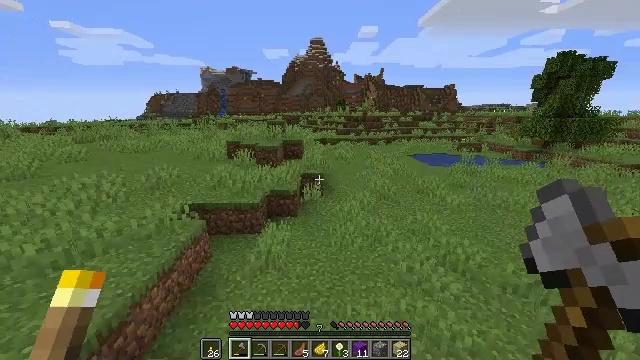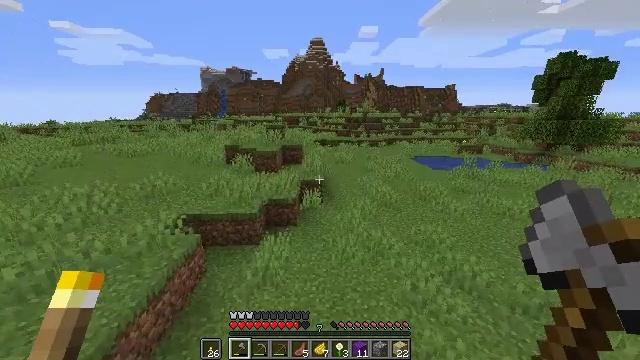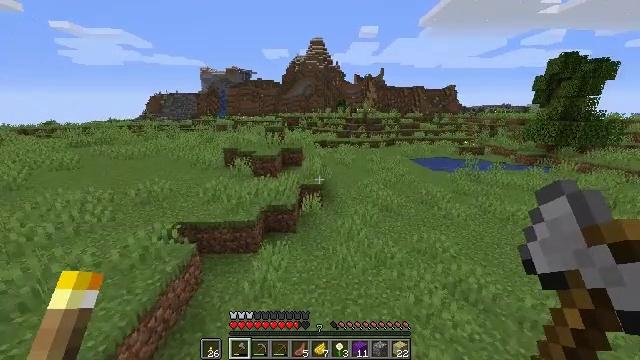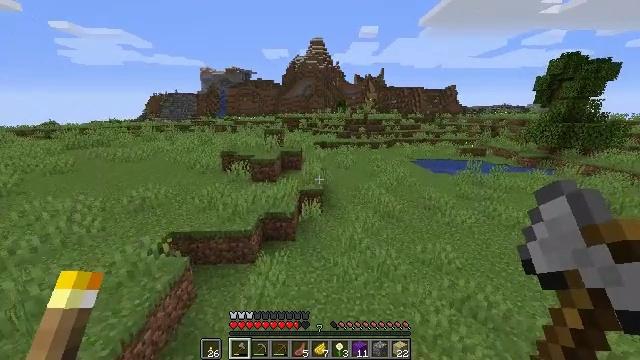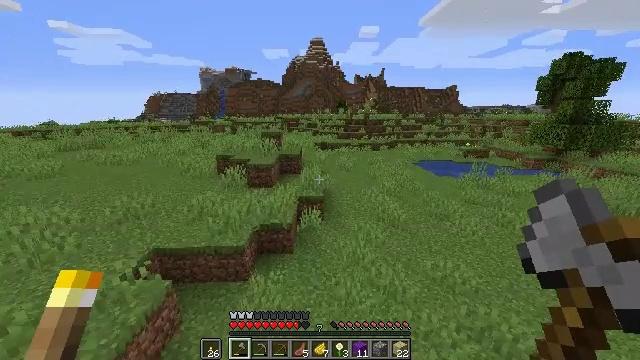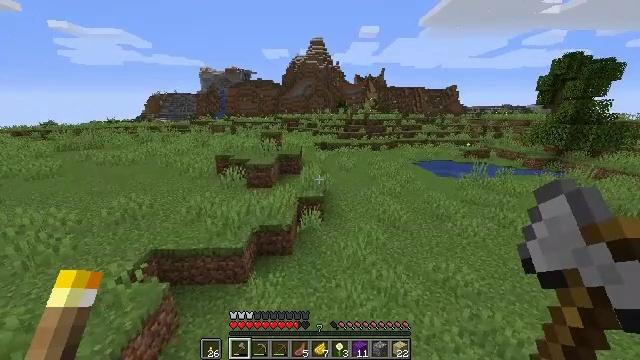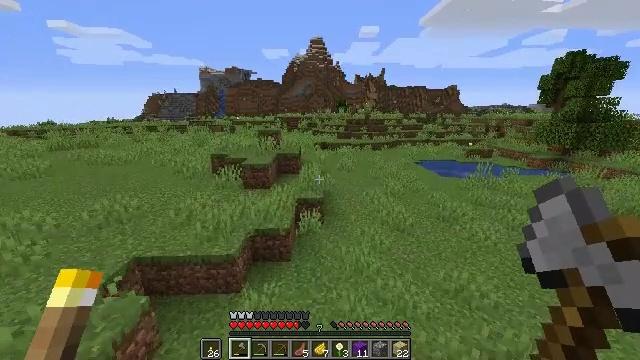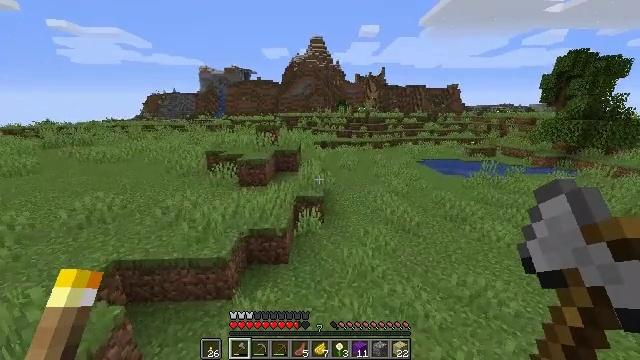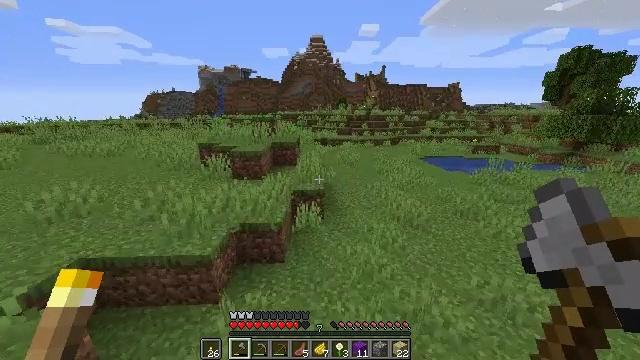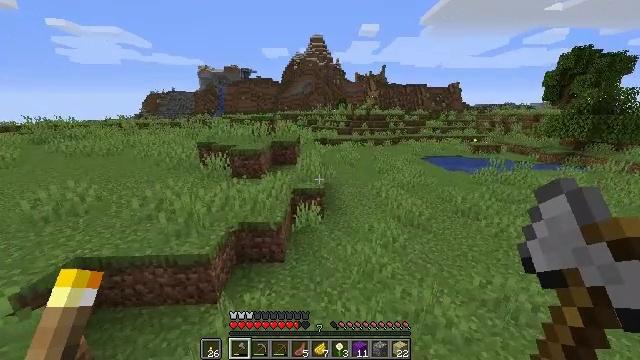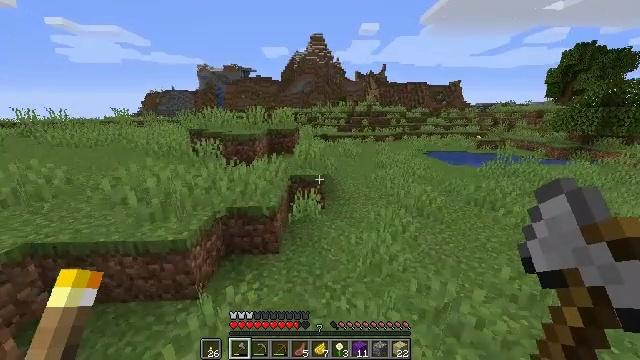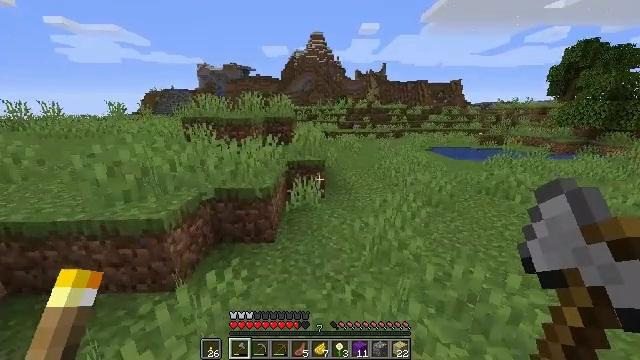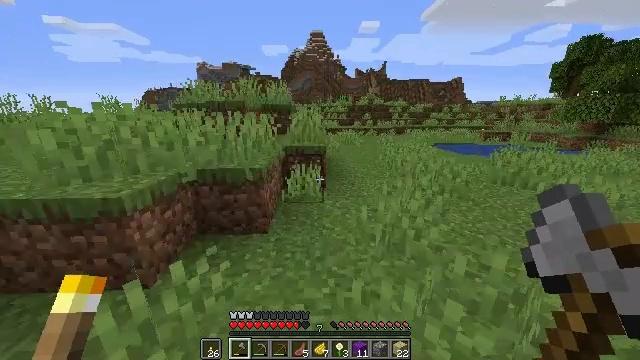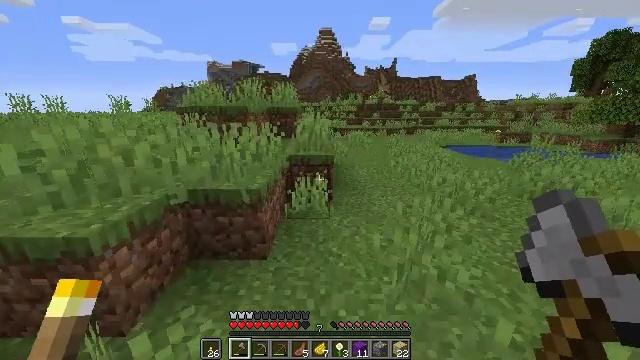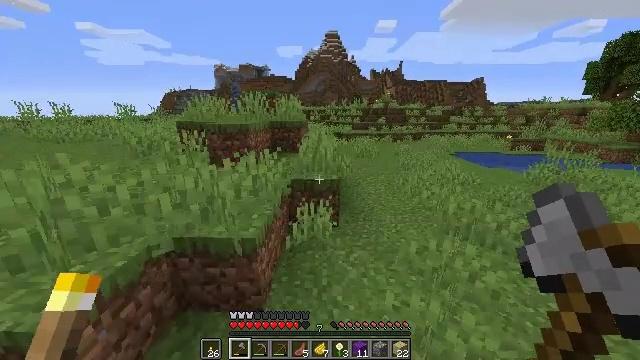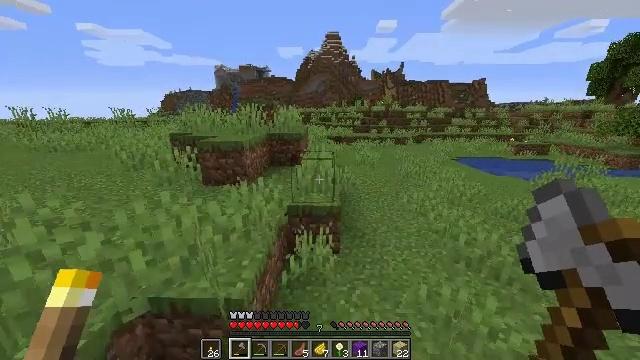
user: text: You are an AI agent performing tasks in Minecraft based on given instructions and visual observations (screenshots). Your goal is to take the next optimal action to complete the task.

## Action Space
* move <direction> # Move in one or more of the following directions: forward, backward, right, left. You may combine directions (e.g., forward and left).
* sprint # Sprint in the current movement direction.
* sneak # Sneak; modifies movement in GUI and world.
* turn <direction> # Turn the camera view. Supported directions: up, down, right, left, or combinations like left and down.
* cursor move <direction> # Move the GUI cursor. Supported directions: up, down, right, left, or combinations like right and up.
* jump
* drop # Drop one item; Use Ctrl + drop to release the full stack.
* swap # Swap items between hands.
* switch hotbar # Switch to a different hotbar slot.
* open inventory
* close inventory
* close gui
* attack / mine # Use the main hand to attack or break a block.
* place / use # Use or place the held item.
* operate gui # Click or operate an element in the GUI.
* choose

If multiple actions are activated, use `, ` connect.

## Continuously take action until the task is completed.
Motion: motion action
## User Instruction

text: Craft purple wool with dye and wool in the crafting table.
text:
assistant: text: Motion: move forward, jump
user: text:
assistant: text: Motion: move forward, jump
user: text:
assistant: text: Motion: move forward, jump
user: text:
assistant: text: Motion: move forward, jump
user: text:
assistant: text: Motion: move forward, jump
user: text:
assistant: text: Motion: move forward, jump
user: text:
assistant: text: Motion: move forward, jump
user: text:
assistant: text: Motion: move forward, jump
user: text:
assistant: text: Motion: move forward, jump
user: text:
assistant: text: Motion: move forward, jump
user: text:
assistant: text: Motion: move forward, jump
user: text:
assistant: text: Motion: move forward, jump
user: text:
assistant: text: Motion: move forward, turn left, jump
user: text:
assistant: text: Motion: move forward, turn left, jump
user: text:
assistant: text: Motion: move forward, jump
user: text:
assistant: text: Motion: move forward, jump
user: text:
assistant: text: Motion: move forward, jump
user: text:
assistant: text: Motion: move forward, jump
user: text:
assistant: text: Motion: move forward, jump
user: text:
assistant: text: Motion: move forward, jump
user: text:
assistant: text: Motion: move forward, jump
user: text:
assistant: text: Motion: move forward, jump
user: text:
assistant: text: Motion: move forward, jump
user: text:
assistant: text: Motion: move forward, jump
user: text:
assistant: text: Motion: move forward, jump
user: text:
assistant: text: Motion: move forward, jump
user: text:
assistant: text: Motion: move forward, jump
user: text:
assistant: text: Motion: move forward, jump
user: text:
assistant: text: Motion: move forward, jump
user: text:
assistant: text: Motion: move forward, jump